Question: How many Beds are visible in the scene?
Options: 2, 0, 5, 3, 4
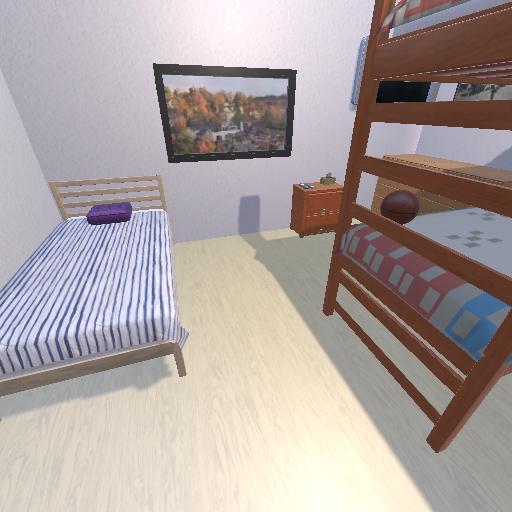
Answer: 2